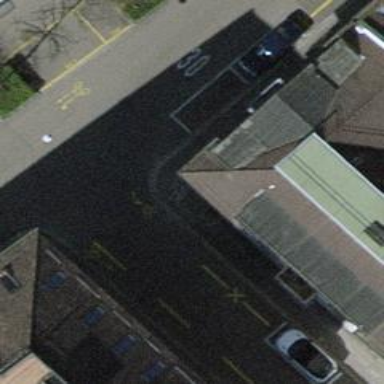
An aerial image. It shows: Kerb barrier.